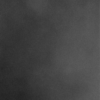
Label: dusty